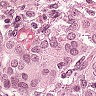
Metastatic tissue present: yes